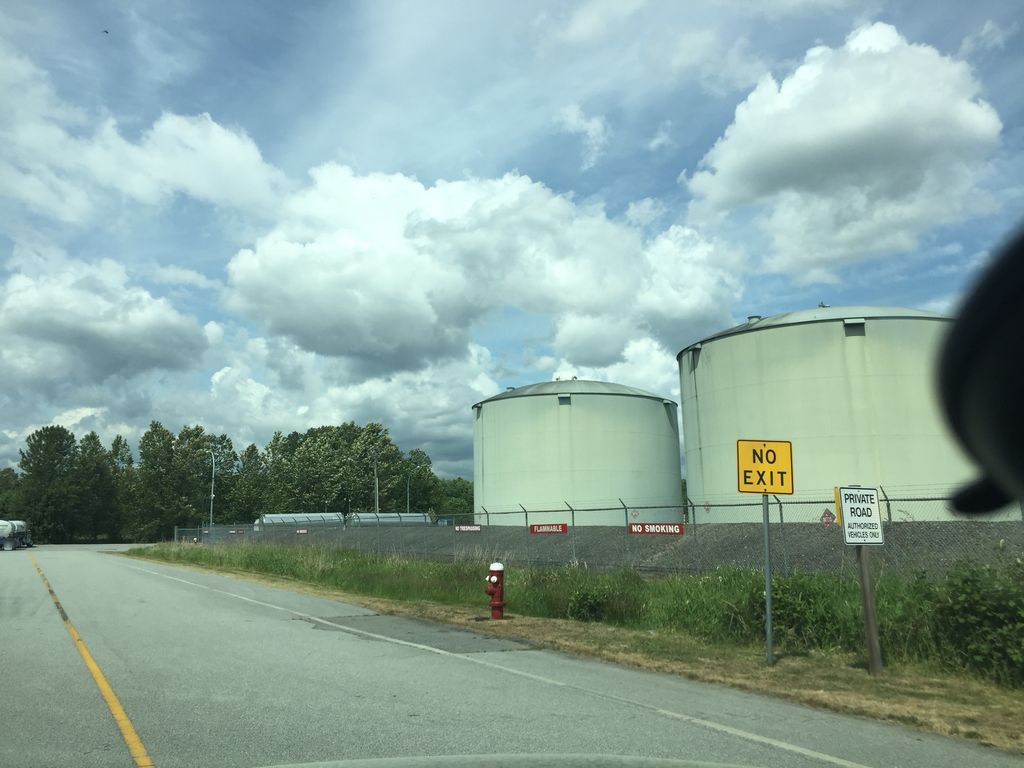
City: vancouver